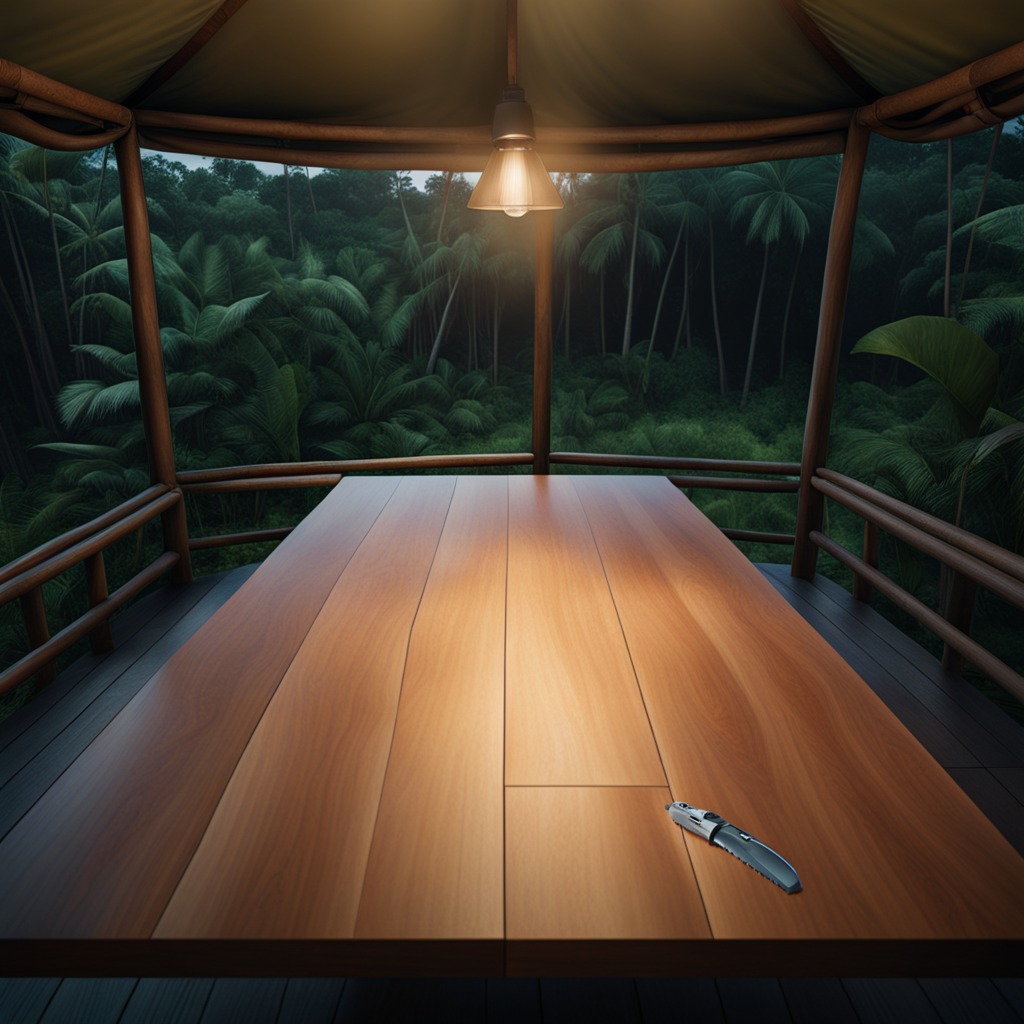
A utility knife is lying on the wooden table.